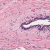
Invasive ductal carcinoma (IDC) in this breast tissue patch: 1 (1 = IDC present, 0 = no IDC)